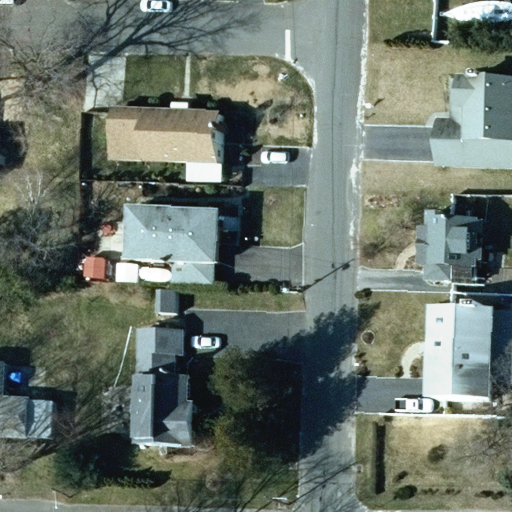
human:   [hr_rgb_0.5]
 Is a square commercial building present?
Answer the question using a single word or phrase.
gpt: no

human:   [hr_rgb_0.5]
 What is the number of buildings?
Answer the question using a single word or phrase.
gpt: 9

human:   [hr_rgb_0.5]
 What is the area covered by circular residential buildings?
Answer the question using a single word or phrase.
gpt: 0m2

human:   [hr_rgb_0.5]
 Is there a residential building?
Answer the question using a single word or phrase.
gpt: yes

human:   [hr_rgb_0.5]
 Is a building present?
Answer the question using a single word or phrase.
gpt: yes

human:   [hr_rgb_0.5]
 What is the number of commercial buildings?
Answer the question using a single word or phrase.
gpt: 0

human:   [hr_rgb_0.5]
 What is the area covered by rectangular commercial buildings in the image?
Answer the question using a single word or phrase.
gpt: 0m2

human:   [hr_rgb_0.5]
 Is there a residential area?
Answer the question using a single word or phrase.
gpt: yes

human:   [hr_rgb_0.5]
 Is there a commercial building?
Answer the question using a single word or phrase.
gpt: no

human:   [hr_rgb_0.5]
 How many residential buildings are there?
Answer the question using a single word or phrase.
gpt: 8

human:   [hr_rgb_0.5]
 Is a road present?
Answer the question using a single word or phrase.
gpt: yes

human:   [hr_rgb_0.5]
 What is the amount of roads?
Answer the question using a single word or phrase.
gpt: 2

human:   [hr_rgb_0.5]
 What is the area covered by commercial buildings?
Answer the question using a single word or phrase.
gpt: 0m2

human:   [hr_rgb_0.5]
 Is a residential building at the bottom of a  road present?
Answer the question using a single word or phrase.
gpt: yes

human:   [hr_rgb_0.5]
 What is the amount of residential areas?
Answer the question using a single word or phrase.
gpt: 1

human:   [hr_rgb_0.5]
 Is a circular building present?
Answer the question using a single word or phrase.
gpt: no

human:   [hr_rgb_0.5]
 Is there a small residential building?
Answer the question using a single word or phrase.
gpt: yes

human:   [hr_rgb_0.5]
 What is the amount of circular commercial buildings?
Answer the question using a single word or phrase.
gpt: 0

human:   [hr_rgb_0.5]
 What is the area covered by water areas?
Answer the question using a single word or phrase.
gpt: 0m2

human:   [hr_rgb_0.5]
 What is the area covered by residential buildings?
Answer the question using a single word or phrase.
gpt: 1420m2

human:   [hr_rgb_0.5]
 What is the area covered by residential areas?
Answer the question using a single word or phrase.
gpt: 10637m2

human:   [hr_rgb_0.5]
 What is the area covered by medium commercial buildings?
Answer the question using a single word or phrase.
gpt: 0m2

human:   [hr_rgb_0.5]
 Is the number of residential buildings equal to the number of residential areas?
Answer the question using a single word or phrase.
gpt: no

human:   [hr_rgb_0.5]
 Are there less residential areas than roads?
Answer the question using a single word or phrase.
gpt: yes

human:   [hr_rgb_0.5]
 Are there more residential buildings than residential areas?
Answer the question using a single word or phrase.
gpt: yes

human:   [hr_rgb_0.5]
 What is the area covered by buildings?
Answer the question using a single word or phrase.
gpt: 1439m2

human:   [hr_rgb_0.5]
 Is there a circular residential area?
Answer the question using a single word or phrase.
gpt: no

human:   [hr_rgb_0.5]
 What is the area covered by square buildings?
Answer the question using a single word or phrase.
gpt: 0m2

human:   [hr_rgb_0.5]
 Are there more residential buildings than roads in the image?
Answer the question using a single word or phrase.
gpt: yes

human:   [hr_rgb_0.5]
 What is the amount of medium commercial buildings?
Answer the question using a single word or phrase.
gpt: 0

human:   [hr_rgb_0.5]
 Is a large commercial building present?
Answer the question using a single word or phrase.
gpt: no

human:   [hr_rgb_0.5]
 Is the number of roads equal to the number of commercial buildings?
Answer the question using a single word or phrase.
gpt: no

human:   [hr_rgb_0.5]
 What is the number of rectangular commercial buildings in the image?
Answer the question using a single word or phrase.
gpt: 0

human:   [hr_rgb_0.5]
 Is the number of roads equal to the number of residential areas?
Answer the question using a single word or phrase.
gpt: no

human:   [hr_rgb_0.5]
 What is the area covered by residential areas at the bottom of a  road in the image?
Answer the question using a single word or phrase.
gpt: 10637m2

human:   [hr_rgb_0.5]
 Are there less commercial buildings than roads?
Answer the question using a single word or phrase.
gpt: yes

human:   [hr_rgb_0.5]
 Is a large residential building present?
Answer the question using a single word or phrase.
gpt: no

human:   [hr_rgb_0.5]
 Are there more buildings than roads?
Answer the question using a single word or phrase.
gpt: yes

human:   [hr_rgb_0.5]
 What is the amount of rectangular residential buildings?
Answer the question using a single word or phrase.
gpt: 0

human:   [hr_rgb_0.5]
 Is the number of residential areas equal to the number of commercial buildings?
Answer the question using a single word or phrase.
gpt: no

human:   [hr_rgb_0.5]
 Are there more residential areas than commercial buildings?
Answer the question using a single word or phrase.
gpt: yes

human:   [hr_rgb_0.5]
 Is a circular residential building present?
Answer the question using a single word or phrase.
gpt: no

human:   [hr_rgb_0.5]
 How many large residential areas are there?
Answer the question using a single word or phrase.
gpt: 1

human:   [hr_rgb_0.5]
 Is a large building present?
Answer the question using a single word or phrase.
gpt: no

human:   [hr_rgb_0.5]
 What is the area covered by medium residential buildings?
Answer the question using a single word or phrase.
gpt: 1316m2

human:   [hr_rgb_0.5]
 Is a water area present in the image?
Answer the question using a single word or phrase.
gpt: no

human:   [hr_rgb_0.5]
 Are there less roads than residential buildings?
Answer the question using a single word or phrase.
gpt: yes

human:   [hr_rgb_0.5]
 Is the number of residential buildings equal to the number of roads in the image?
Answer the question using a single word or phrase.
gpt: no

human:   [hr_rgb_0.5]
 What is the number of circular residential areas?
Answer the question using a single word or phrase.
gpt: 0

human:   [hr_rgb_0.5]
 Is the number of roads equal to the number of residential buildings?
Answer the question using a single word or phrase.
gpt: no

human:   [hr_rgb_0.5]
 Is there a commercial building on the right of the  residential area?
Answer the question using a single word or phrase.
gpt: no

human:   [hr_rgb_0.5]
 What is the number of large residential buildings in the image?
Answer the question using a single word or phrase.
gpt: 0

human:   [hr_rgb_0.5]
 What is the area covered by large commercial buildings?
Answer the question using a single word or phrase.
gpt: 0m2

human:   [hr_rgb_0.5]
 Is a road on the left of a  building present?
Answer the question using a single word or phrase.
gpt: yes

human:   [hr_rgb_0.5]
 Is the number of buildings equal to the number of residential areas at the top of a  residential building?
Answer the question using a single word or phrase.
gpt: no

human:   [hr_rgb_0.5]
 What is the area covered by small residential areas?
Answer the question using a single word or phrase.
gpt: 0m2

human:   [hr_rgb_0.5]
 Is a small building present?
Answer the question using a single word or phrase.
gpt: yes

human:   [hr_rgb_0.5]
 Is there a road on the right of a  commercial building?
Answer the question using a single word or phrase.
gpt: no

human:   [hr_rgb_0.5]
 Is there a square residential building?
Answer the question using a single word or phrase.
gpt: no

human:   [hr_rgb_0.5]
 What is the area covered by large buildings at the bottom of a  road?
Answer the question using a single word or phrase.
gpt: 0m2

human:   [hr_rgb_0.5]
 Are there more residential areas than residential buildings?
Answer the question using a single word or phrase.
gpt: no

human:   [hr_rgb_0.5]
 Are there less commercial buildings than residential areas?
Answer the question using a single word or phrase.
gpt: yes

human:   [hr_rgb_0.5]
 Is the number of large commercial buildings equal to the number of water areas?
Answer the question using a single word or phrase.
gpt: yes

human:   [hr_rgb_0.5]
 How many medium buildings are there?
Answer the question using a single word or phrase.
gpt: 6